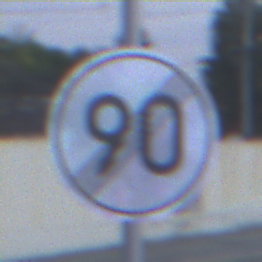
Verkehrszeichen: EndeGeschwindigkeit90
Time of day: SunriseSunset
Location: Outdoor (Suburban)
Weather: PartlyCloudy
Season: NotSpecified
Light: Natural